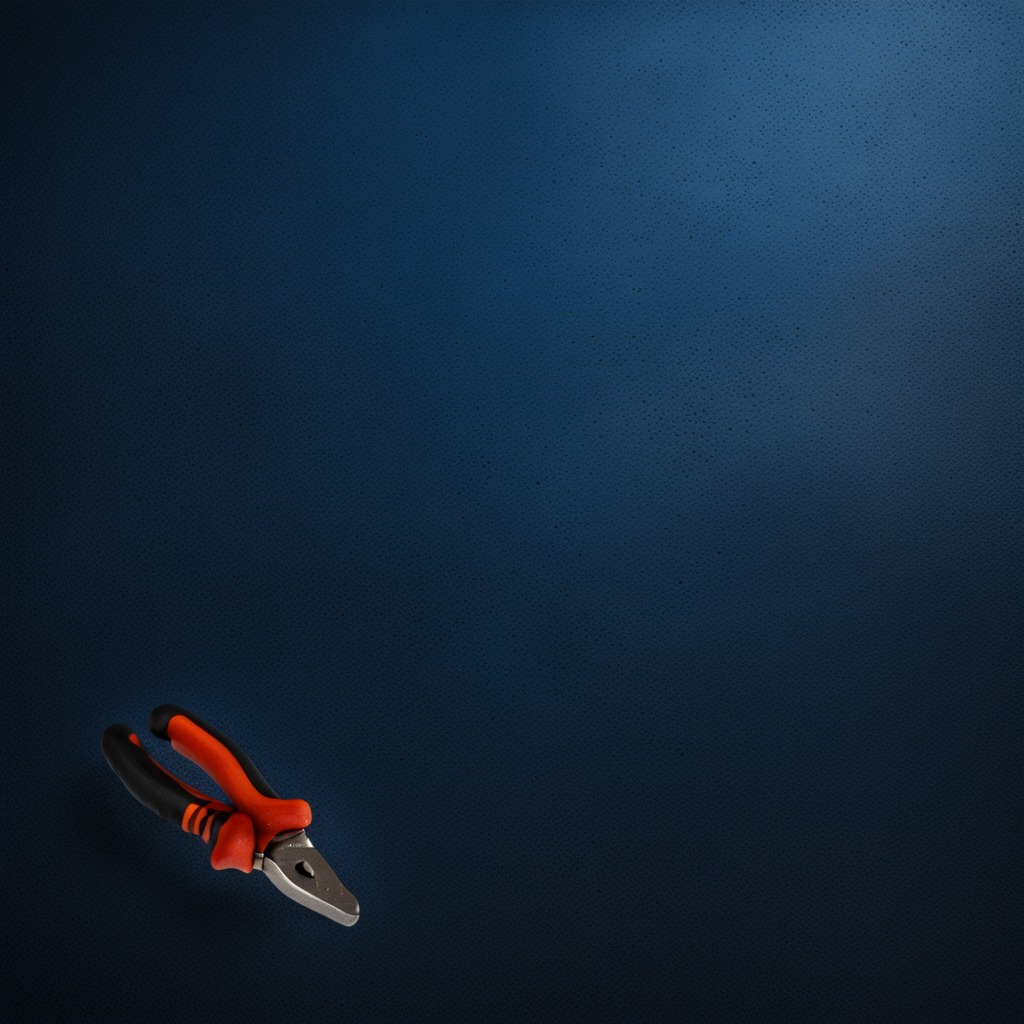
A plier lies on the granite tabletop.